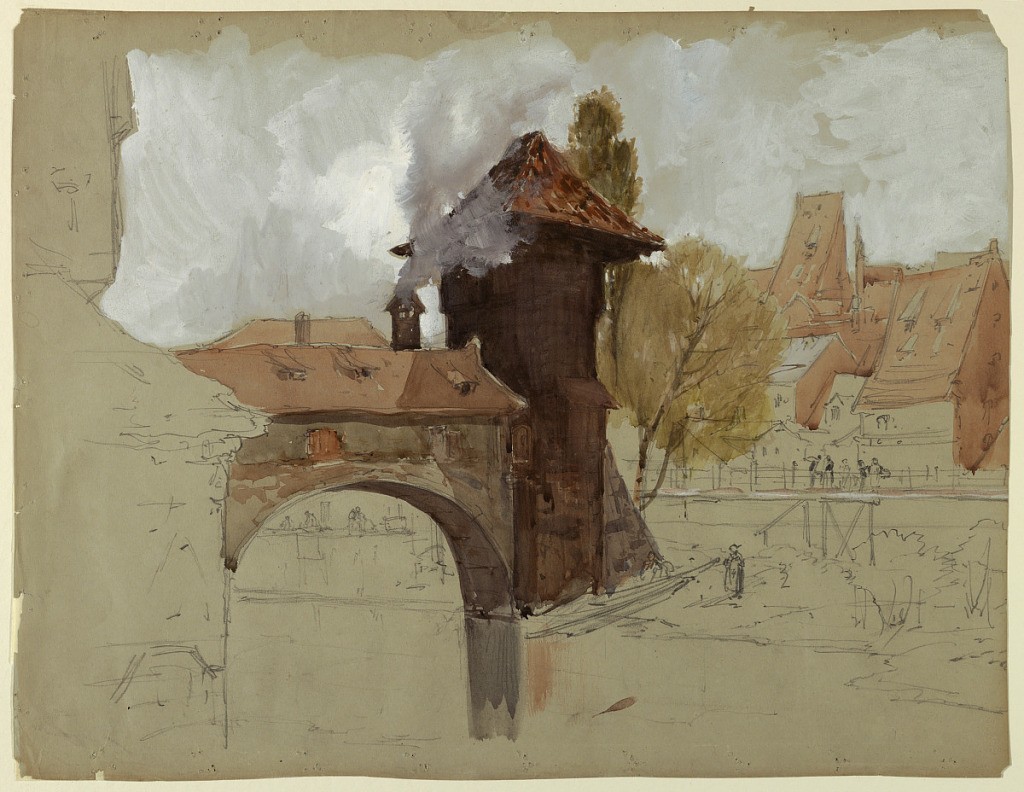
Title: Study of bridge and canal
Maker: Francis Hopkinson Smith, American, 1838–1915
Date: ca. 1880
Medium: Brush and watercolor, gouache, graphite on paper
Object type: Drawing
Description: View of a covered, arched bridge over canal with houses lining both banks.